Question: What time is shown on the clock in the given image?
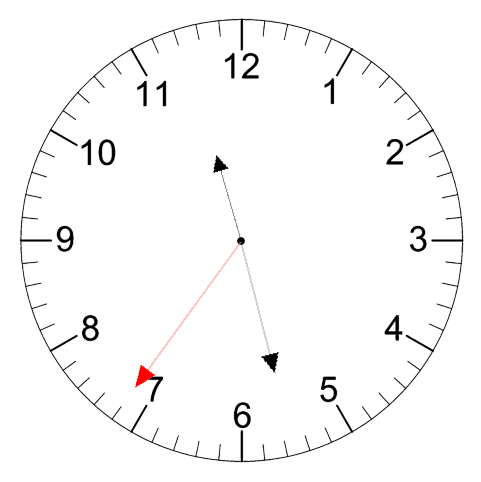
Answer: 11:27:36